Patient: sex M, age 36
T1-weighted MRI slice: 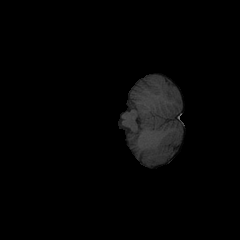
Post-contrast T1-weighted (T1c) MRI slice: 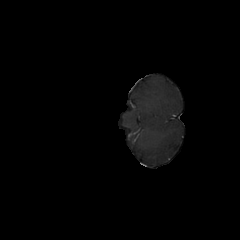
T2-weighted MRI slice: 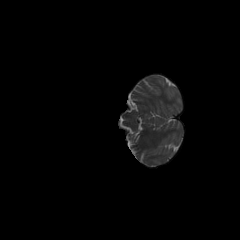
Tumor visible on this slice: no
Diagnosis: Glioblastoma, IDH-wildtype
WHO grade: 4